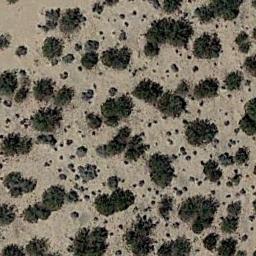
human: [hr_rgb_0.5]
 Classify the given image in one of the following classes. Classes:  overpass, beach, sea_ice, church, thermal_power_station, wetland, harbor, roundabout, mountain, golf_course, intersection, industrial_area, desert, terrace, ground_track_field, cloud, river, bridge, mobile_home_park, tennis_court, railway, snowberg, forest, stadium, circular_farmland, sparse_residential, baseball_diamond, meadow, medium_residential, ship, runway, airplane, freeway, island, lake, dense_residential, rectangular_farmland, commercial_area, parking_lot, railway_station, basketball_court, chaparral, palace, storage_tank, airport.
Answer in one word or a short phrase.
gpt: chaparral